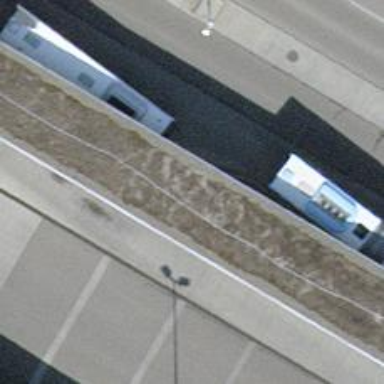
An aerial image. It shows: Bus station.